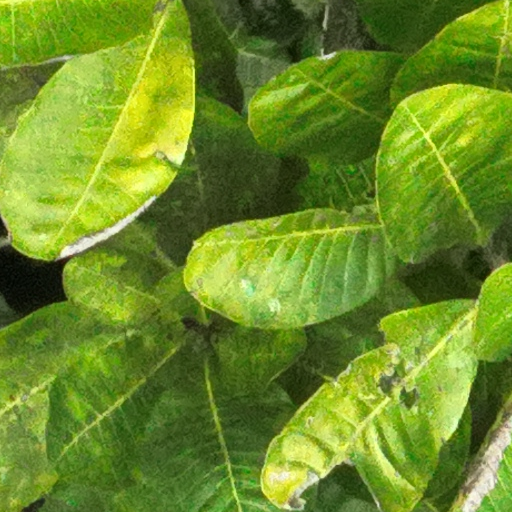
Species: Anacardium excelsum
GBIF accepted scientific name: Anacardium excelsum
Crown area (m\u00b2): 319.587